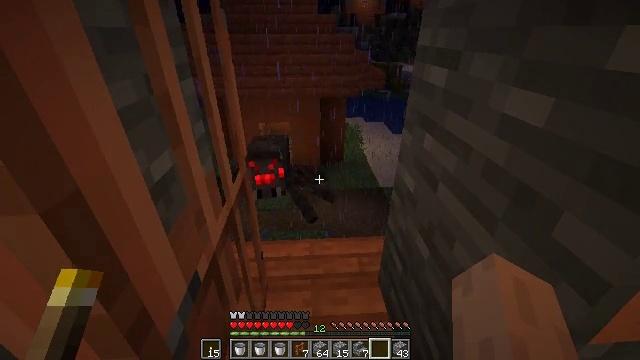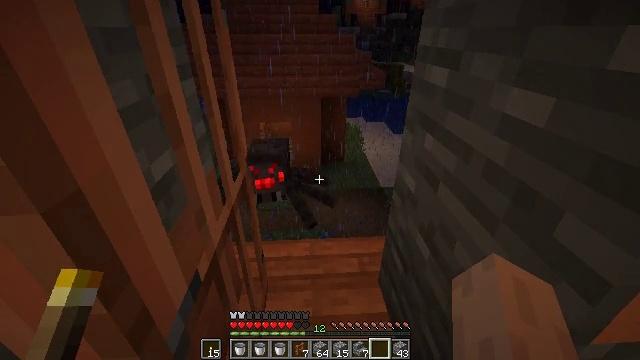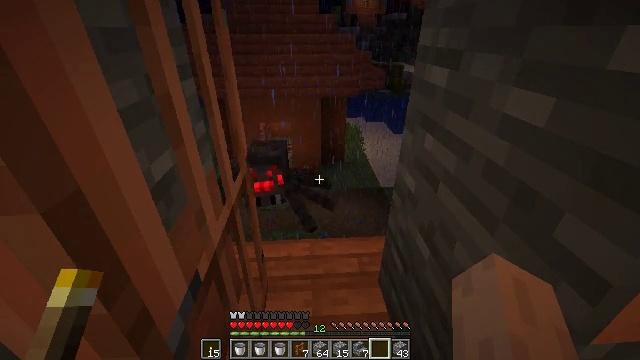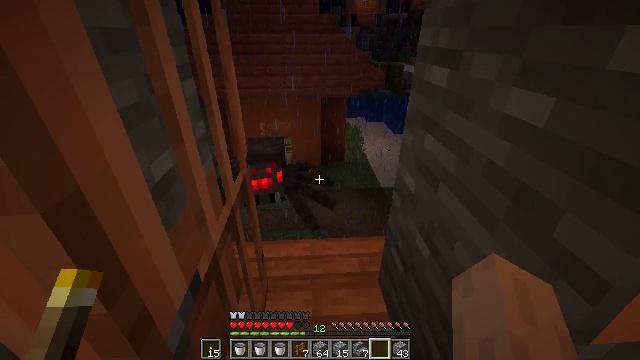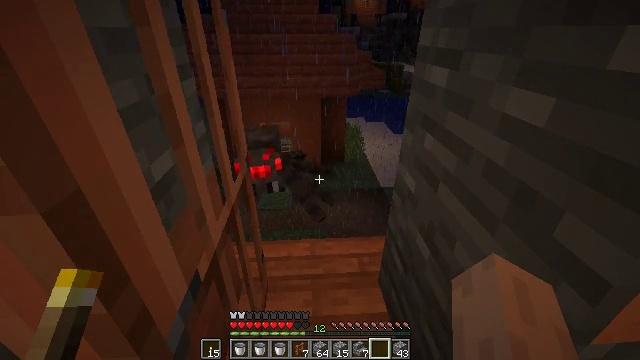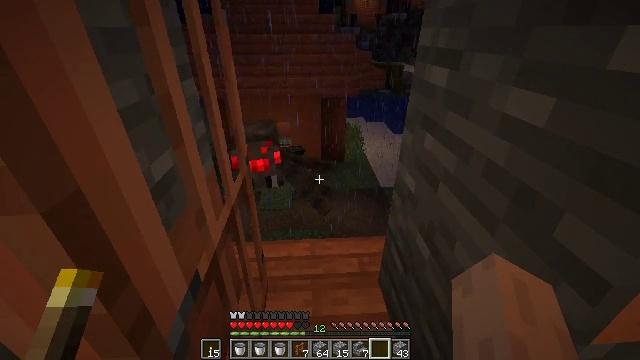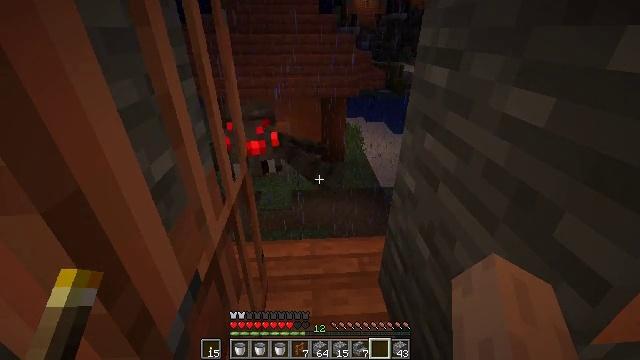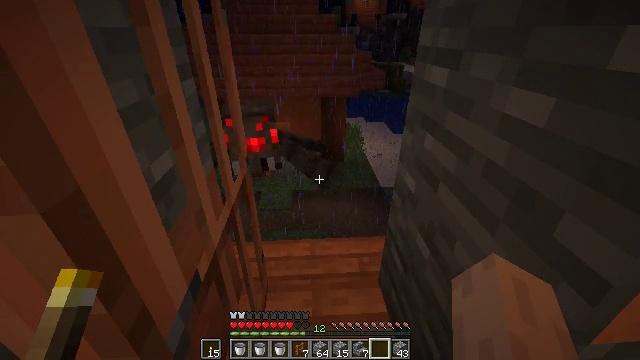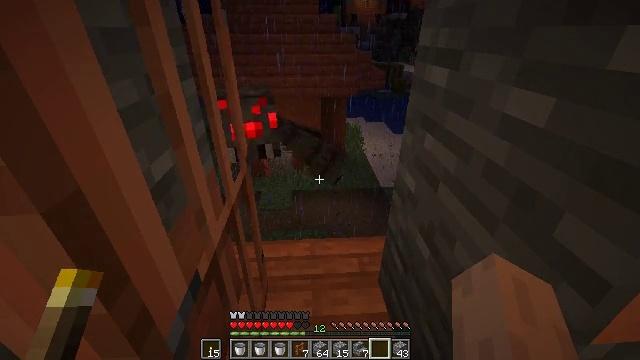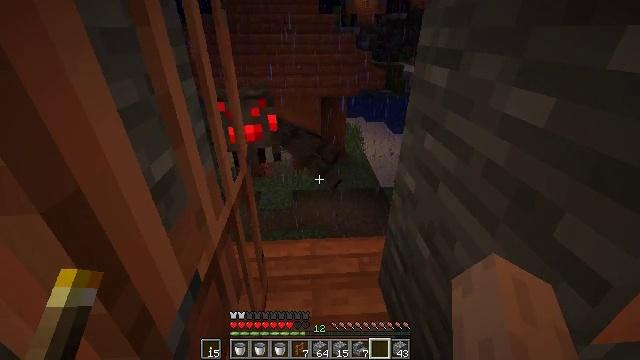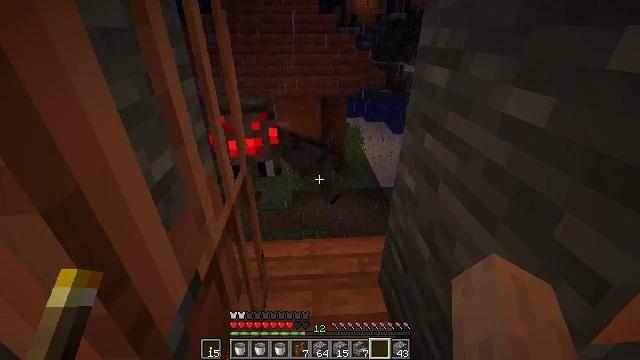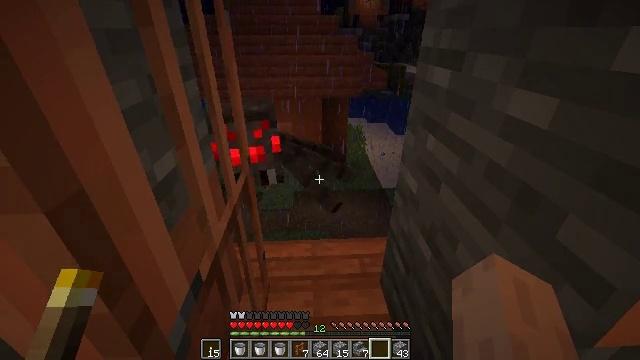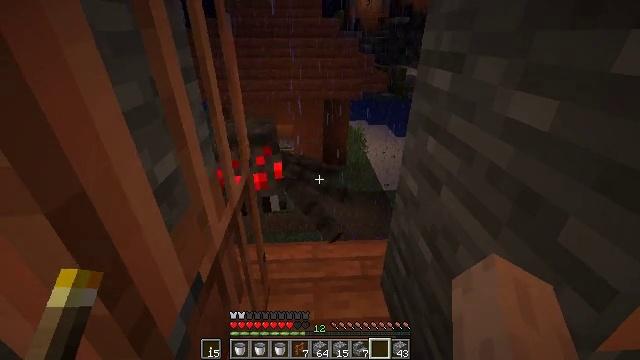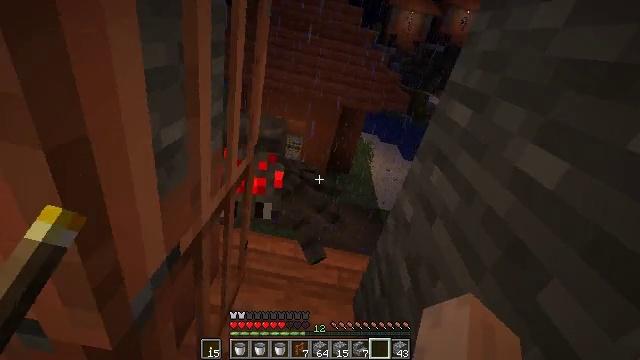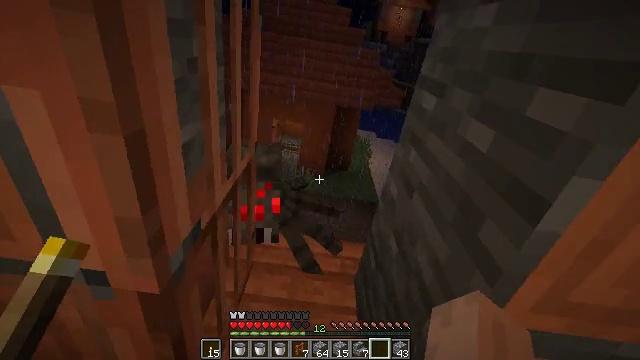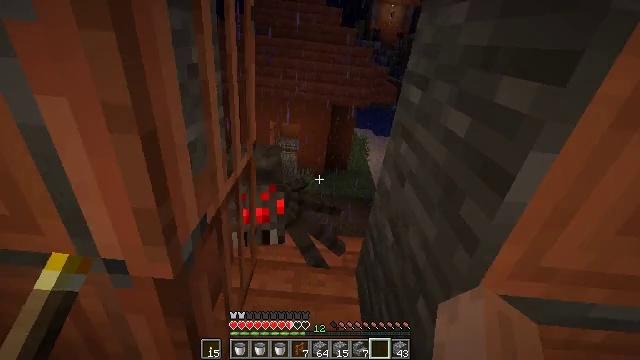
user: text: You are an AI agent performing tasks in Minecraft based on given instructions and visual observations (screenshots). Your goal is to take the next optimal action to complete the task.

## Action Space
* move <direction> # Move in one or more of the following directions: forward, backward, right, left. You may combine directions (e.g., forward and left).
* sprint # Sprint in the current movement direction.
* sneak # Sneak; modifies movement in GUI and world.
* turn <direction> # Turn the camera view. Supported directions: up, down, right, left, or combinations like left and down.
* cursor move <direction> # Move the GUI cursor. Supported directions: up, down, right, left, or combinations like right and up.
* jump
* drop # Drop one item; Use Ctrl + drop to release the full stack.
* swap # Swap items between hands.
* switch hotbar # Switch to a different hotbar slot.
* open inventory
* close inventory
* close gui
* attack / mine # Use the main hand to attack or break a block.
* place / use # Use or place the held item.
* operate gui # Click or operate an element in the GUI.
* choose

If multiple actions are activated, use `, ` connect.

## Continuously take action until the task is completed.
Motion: motion action
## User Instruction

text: Kill the spider.
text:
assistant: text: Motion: no_op
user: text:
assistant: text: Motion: no_op
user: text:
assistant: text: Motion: no_op
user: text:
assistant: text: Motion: no_op
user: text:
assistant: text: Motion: no_op
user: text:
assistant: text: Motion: no_op
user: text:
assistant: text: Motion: no_op
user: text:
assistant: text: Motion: no_op
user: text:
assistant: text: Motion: no_op
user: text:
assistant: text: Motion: no_op
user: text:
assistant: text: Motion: no_op
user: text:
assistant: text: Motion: no_op
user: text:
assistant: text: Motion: no_op
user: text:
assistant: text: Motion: no_op
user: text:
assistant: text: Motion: no_op
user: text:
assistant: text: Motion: no_op
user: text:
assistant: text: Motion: no_op
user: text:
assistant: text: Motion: turn left
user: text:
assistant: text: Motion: turn left
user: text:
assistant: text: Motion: no_op
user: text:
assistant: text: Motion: turn left
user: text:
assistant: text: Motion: no_op
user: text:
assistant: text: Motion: attack / mine
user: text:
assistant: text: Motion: attack / mine
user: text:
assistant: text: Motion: turn right, attack / mine
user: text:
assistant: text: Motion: turn right
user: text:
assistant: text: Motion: attack / mine
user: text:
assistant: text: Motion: attack / mine
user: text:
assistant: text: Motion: move forward, attack / mine
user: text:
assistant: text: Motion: move forward